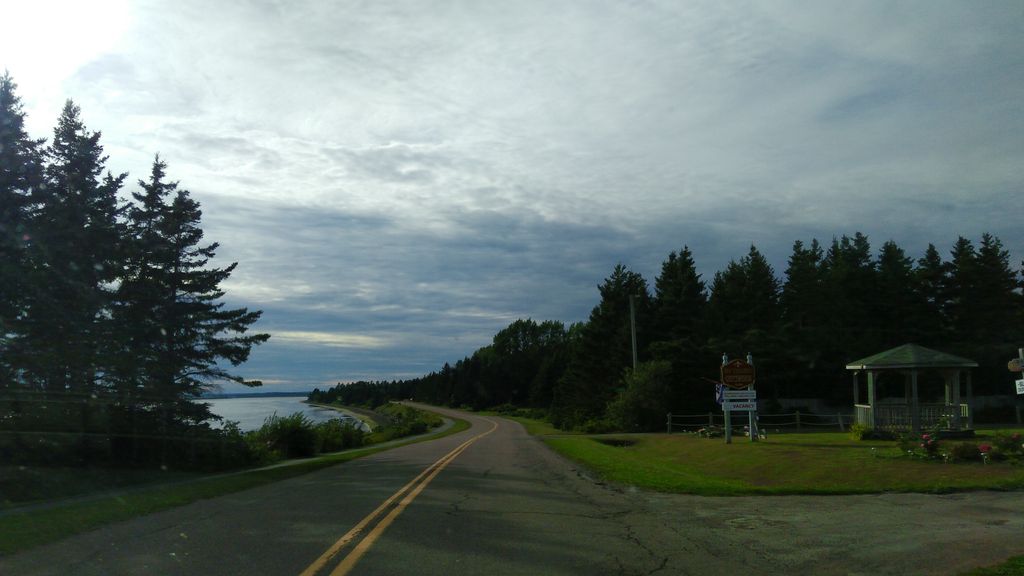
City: charlottetown